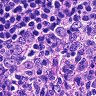
Metastatic tissue present: no